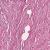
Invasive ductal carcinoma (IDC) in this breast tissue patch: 1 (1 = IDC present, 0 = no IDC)